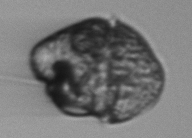
Label: Margalefidinium